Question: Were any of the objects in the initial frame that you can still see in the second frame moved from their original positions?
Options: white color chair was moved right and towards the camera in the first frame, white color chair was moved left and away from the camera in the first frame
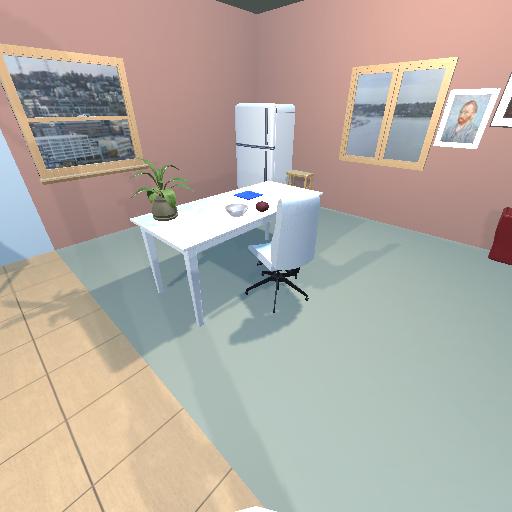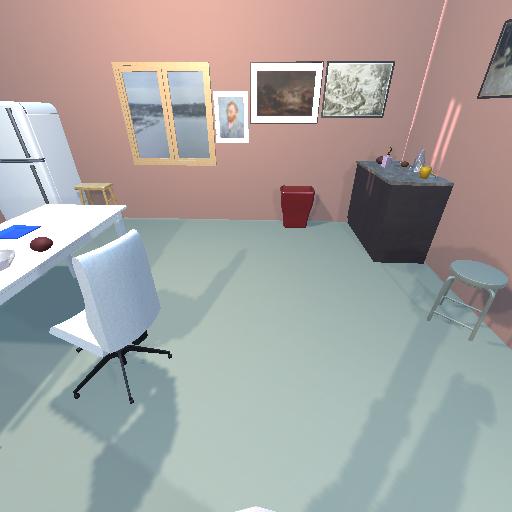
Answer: white color chair was moved right and towards the camera in the first frame